Aerial crown-view tile of a tropical tree (Barro Colorado Island, Panama), acquired 20241014:
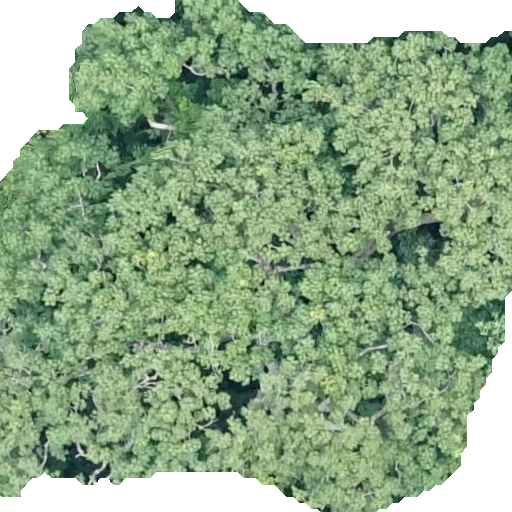
Species: Pseudobombax septenatum
GBIF accepted scientific name: Pseudobombax septenatum
Crown area: 400.48 m²